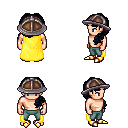
a pixel art fantasy rpg character, male body template, human, light skin, yellow cape, teal pants, raven princess hairstyle, chain helm, gold boots, four views (front, back, left, right), 2x2 character sprite sheet, small pixel art, hard edges, no anti-aliasing